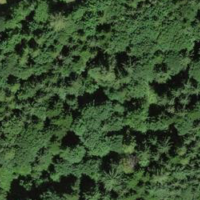
EUNIS habitat code: 43
Species observed at this site:
Vicia sepium